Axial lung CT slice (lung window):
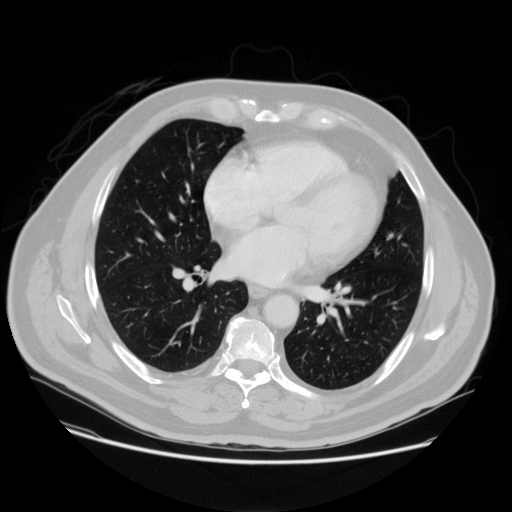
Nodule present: no